Question:
Any help in this UI will be beneficial for me.
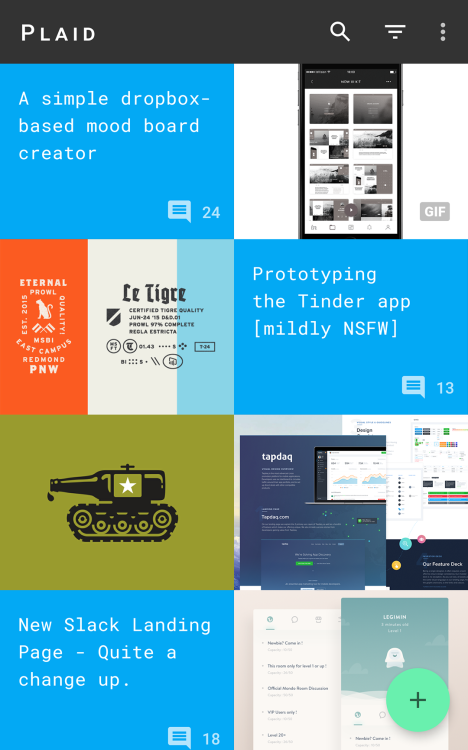
Answer: Plaid is an open source showcase app, created by Nick Butcher from the Android team at Google.
The source code is available <URL>.